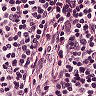
Metastatic tissue present: no